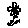
Label: flower